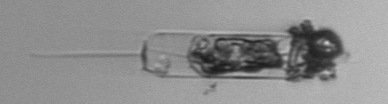
Label: Ditylum_brightwellii